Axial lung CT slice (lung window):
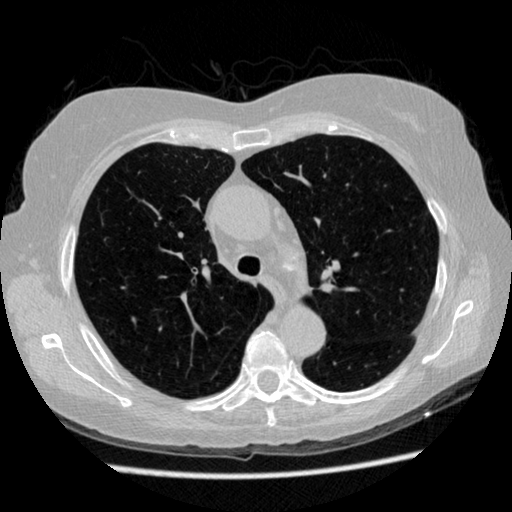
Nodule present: no